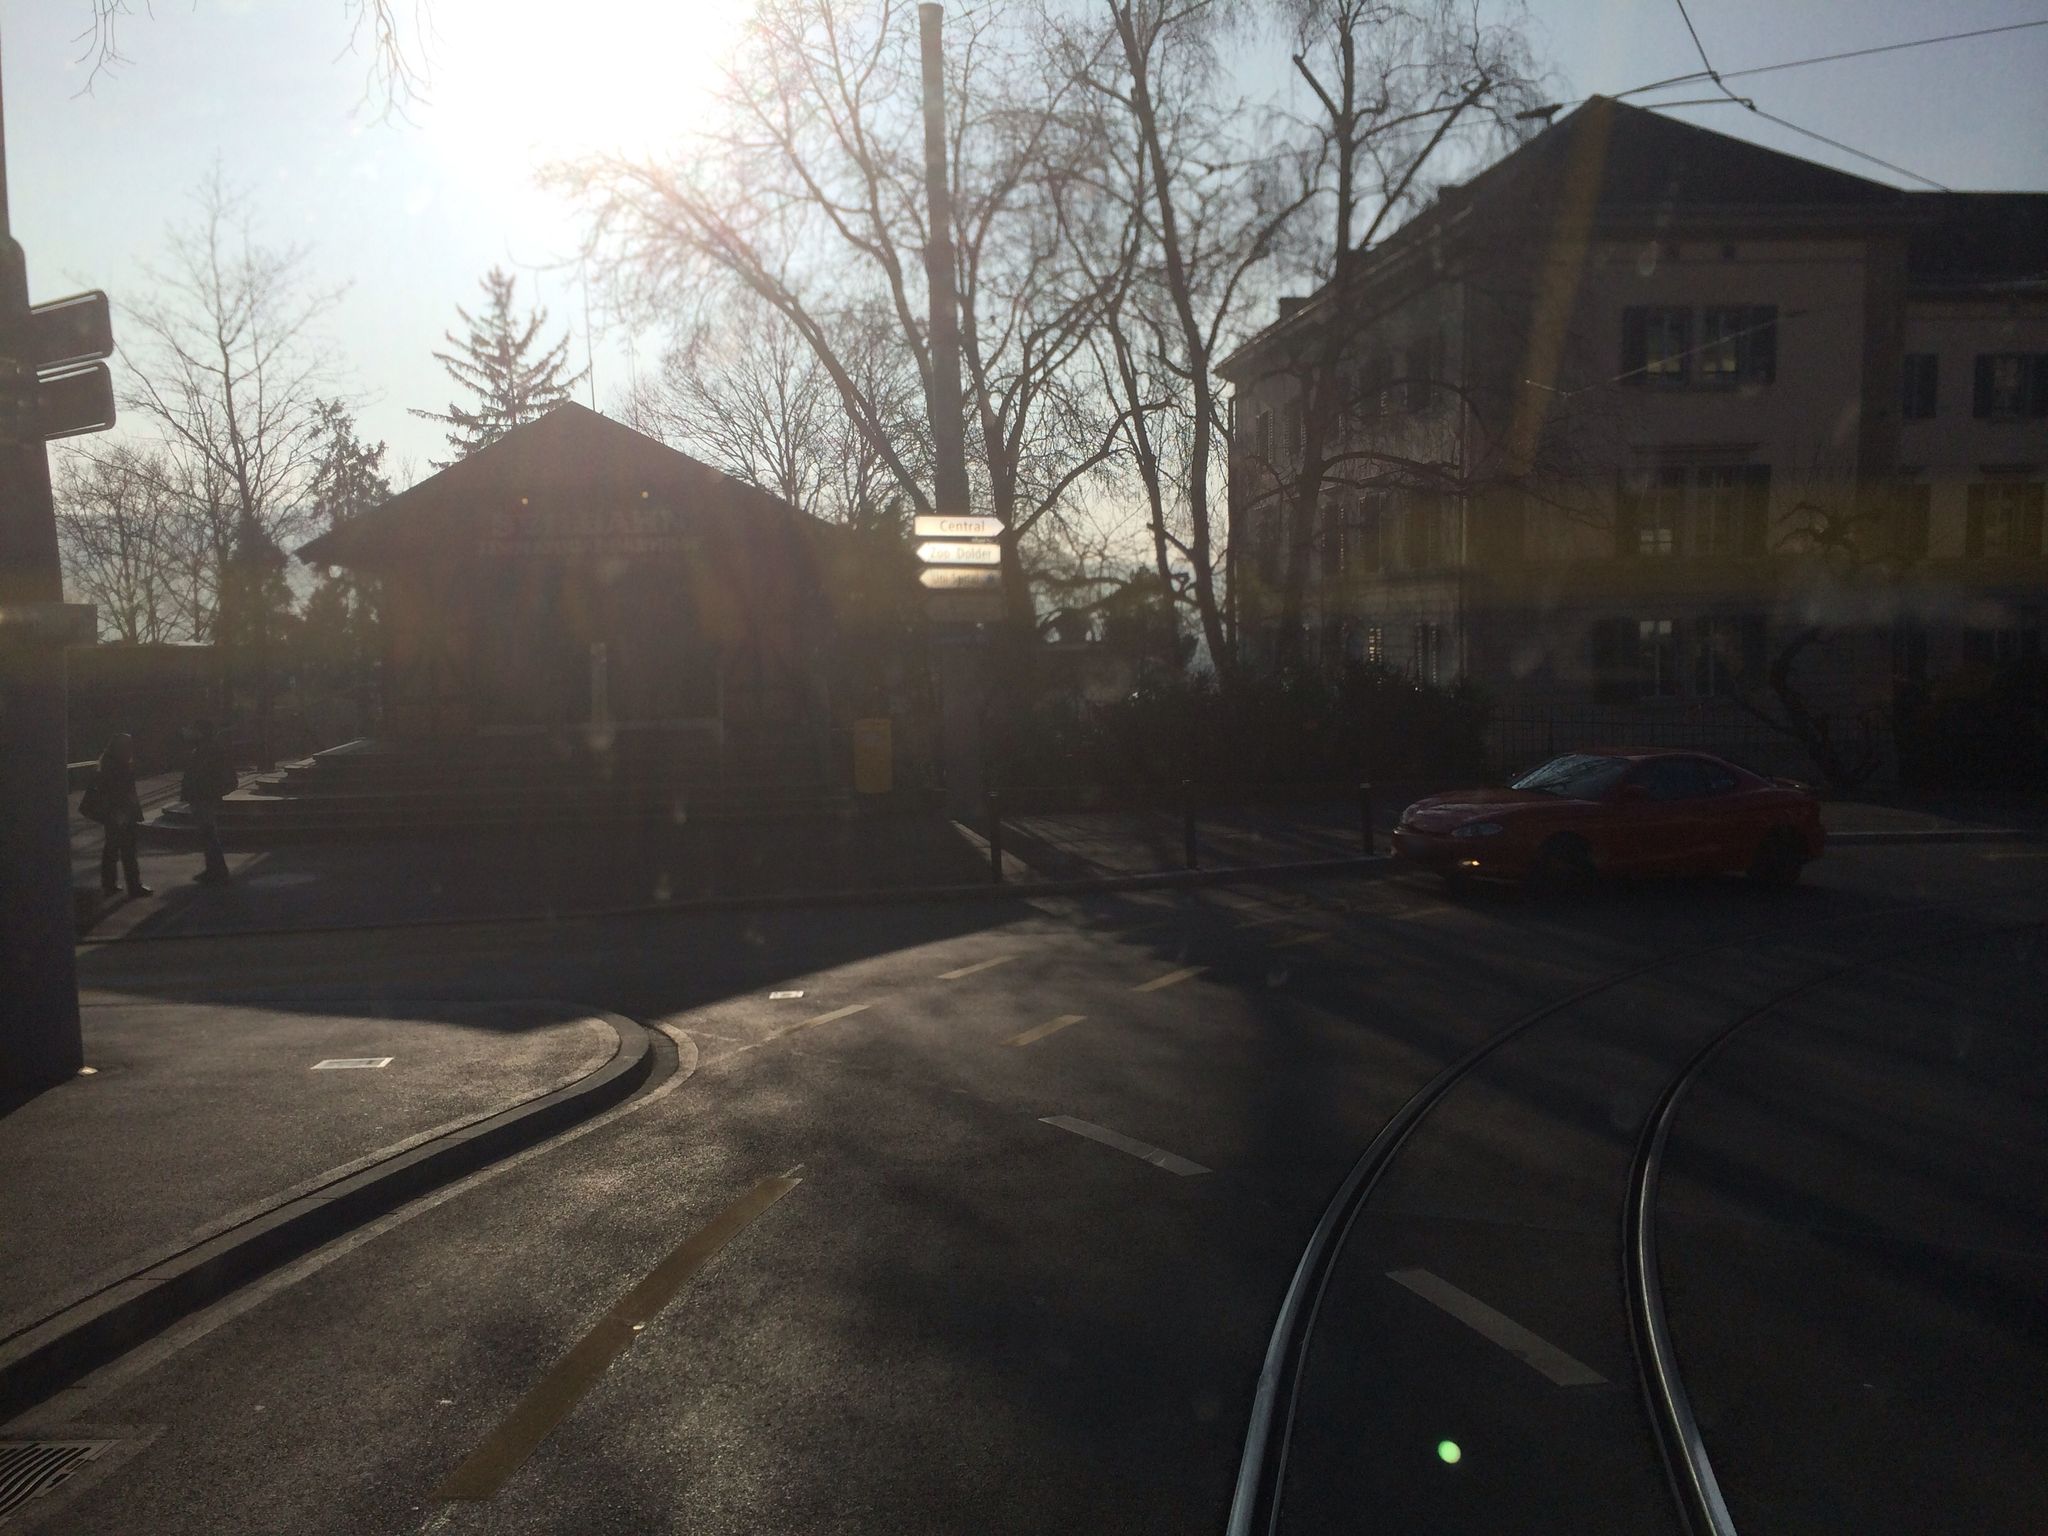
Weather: snowy
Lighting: dusk/dawn
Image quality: good
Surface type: railway
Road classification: tertiary
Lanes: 2
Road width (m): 5.2
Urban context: urban centre
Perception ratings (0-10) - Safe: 5.2, Lively: 6.55, Beautiful: 4.03, Boring: 5.64, Depressing: 3.27, Wealthy: 2.47